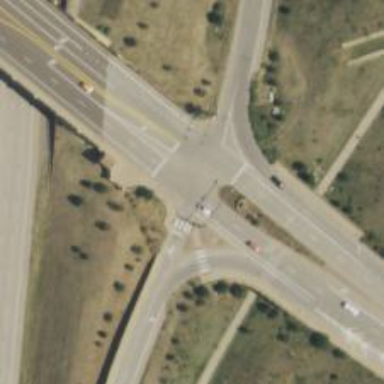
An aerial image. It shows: Secondary road with separate asphalt sidewalk.